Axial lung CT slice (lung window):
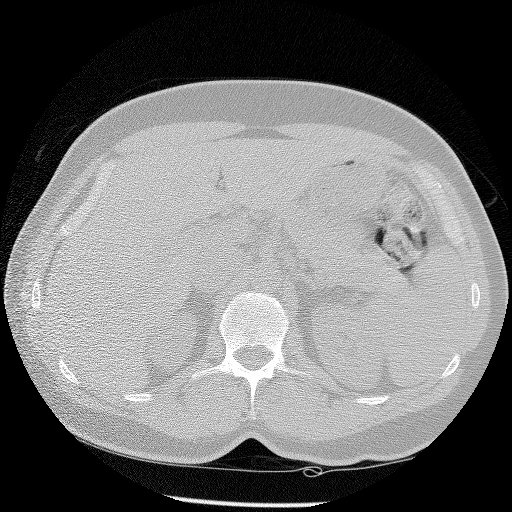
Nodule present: no